Field crop: maize
Growth stage: 2
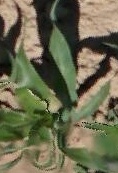
Species: maize